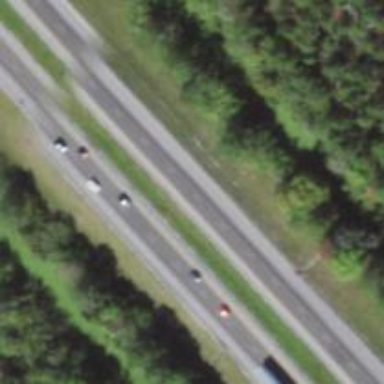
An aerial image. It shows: Asphalt motorway.